高二 · 代数
函数 $y=\cos x+|\cos x|, x \in[0,2 \pi]$ 的大致图象为

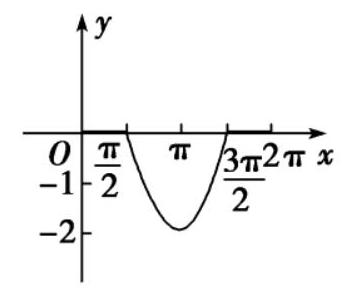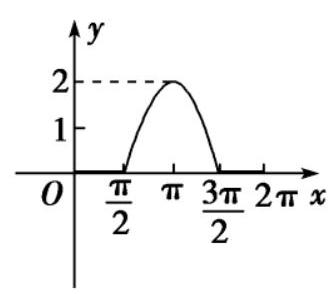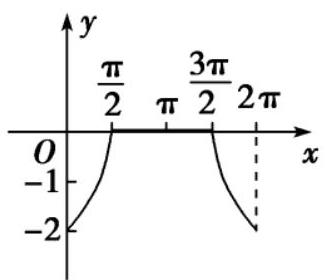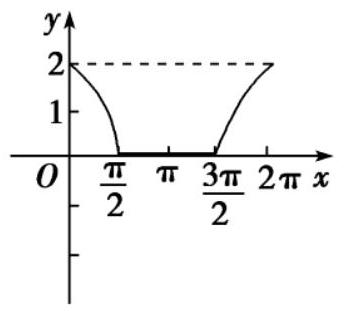
A.

B

C

D
答案: D
解析: 解析 : $y=\cos x+|\cos x|=$

$$
\left\{\begin{array}{l}
2 \cos x, x \in\left[0, \frac{\pi}{2}\right] \cup\left[\frac{3 \pi}{2}, 2 \pi\right], \\
0, x \in\left[\frac{\pi}{2}, \frac{3 \pi}{2}\right],
\end{array}\right. \text { 故选 D. }
$$